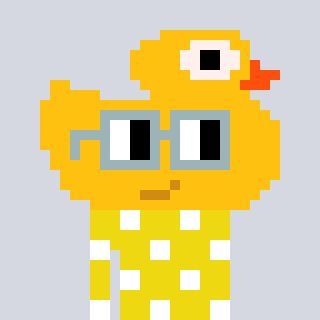
a pixel art character with square dark gray glasses, a ducky-shaped head and a yellow-colored body on a cool background